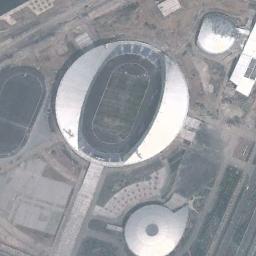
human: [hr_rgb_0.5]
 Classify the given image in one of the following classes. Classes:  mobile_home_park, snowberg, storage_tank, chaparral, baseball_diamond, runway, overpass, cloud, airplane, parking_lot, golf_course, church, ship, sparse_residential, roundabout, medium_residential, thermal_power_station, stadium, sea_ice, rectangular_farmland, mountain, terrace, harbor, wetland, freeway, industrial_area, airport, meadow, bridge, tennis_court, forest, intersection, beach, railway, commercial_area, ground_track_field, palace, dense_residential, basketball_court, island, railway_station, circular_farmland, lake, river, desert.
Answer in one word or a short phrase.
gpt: stadium